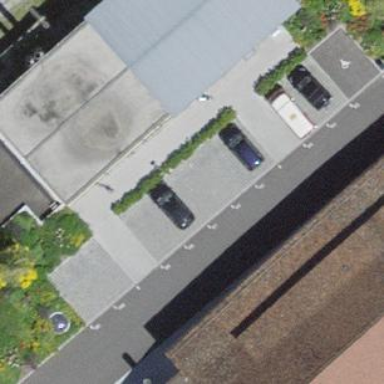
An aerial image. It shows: Street side parking area.